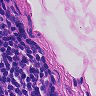
Metastatic tissue present: no